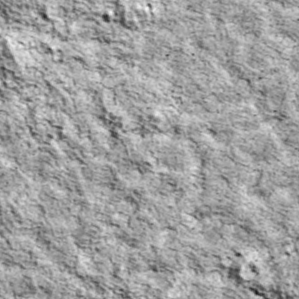
Label: non_frost